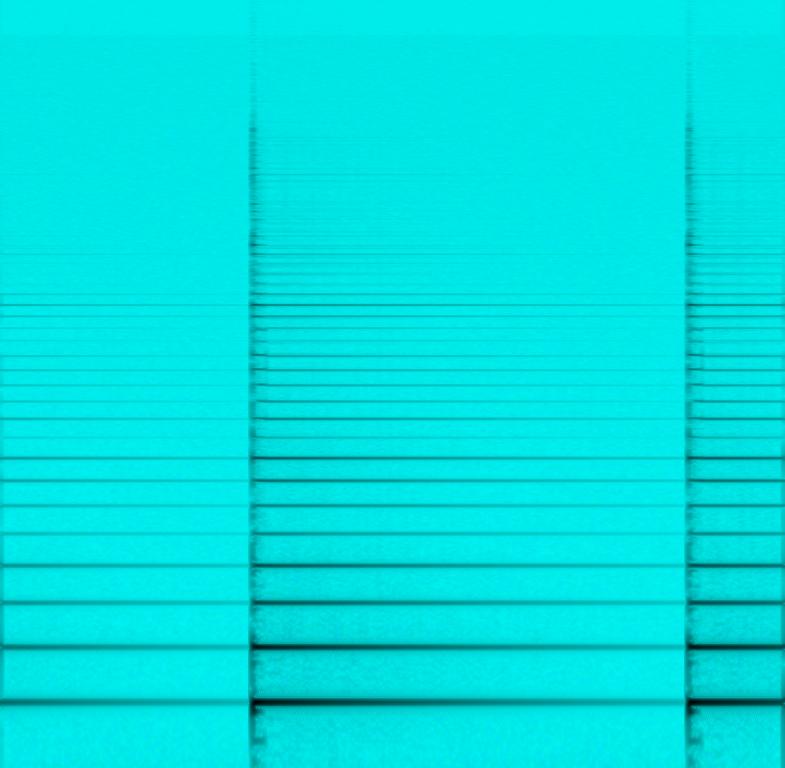
The low quality recording features an acoustic guitar tuning string by string. It sounds a bit harsh and loud. Sounds like a tutorial for tuning a guitar.